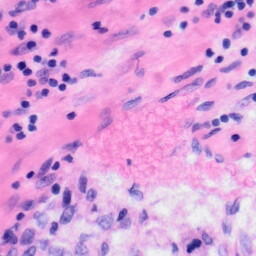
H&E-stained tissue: Liver